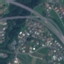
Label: Highway